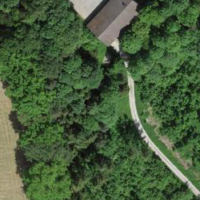
EUNIS habitat code: 41
Species observed at this site:
Cruciata laevipes
Lamium galeobdolon